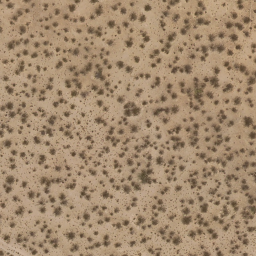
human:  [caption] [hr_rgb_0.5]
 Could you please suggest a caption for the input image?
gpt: This is a chaparral .

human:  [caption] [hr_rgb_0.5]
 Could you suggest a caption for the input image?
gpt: Lots of plants scattered in the loess ground. .

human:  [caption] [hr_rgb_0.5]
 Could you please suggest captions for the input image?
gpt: There are some grey plants scattered on the ground .

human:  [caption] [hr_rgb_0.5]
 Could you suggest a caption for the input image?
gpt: Lots of plants scattered on the ground. .

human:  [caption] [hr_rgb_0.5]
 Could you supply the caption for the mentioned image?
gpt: Some grey plants are scattered in the loess ground .